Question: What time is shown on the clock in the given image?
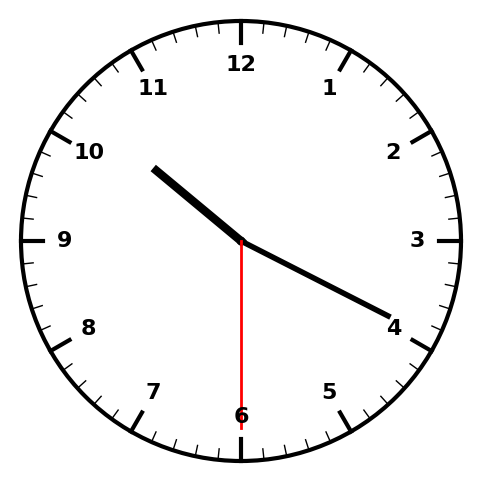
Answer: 10:19:30